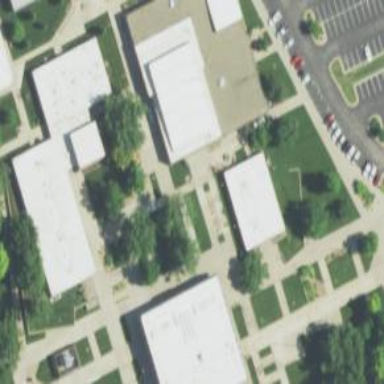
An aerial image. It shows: College building.